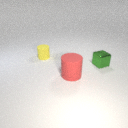
small green metal cube in front of small yellow rubber cylinder